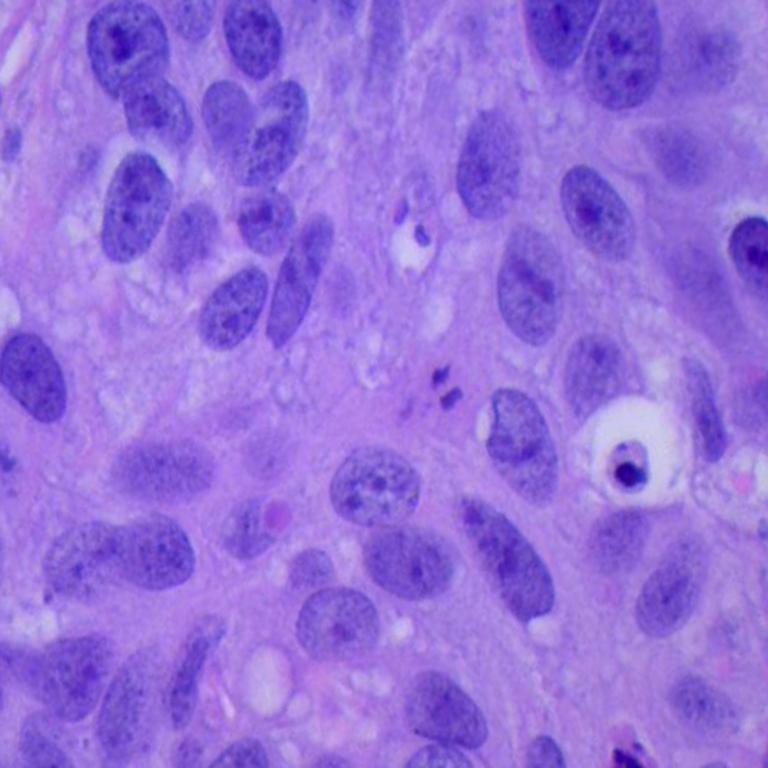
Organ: lung
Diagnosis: squamous carcinomas